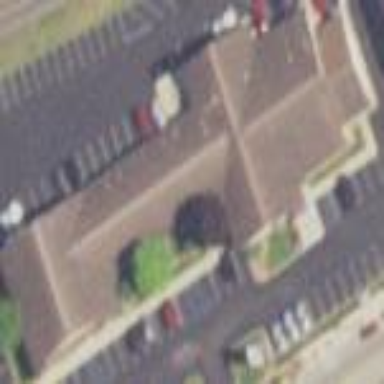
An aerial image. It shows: Office building.